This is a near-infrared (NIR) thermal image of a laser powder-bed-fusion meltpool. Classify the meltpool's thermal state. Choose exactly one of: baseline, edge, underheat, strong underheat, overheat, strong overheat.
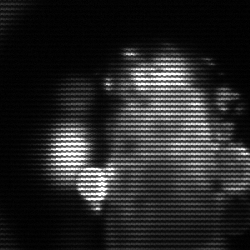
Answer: strong underheat